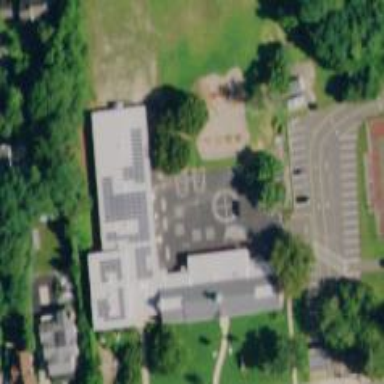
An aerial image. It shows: School building.